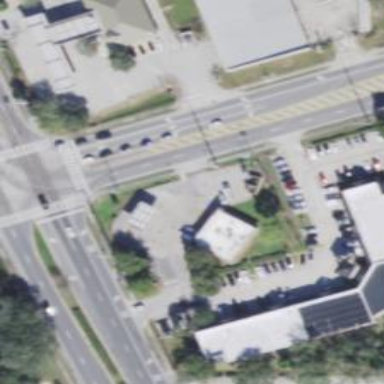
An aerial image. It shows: Commercial building.